Question: I'm making a python script right now that is trying to find the length of an arc, where it given this information:
center of arc: x1, y1
start point of arc: x2, y2
end point of arc: x3, y3
direction, cw, ccw
so far I have been able to successfully calculate the radius, and I tried calculating the angle using the equation:

But for any arcs that have an angle greater than 1*pi or 180 degrees, it returns the incorrect (but correct) inside angle.
What is the correct equation knowing the radius and these three points that I can use to find the value of the angle of the arc from 0 rad/degrees to 360 degrees/2pi radians, going in either the clockwise or counterclockwise direction (it can be either or and I need to be able to calculate for both scenarios)
Code:
'''
# code to find theta
aVector = np.array([x1 - x2, y1 - y2])
bVector = np.array([x1 - x3, y1 - y3])
aMag = np.linalg.norm(aVector)
bMag = np.linalg.norm(aVector)
theta = np.arcos(np.dot(aVector, bVector) / (aMag * bMag))
'''
as you can see here, I'm using arccos which to my dismay only outputs 0-180 degrees
Solution/Working code:
'''
# equation for angle using atan2
start = math.atan2(y2 - y1, x2 - x1)
end = math.atan2(y3 - y1, x3 - x1)
if gcodeAnalysis[tempLineNum][4] == "G3": # going CW
start, end = end, start
tau = 2.0 * math.pi
theta = math.fmod(math.fmod(end - start, tau) + tau, tau)
'''
Working Values:
'''
X1 = 0.00048399999999998444
Y1 = 0.0002720000000007161
X2 = 0.378484
Y2 = -14.694728
X3 = 3.376
Y3 = -14.307
'''
Proper result/value
'''
Theta = 6.077209477545957
'''
Assume this arc was done CCW
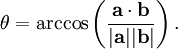
Answer: As you noticed, the range of <URL> has a range of [-pi/2, pi/2], 'atan2' splits the inputs into two parts and returns an angle in the range (-pi, pi]. You can compute the angles relative to any reference, not necessarily relative to each other:
'''
start = math.atan2(y2 - y1, x2 - x1)
end = math.atan2(y3 - y1, x3 - x1)
'''
Now you can use some common formulae to find the difference between the angles in whatever direction you want. I've implemented some of these in a small utility library I made called haggis. The specific function you want is <URL>.
First, the "manual" computation:
'''
if direction == 'cw':
start, end = end, start
tau = 2.0 * math.pi
angle = math.fmod(math.fmod(end - start, tau) + tau, tau)
'''
If you want to use my function, you can do
'''
if direction == 'cw':
start, end = end, start
angle = ang_diff_pos(start, end)
'''
All of these operations can be easily vectorized using numpy if you find yourself dealing with many points all at once.